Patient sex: F
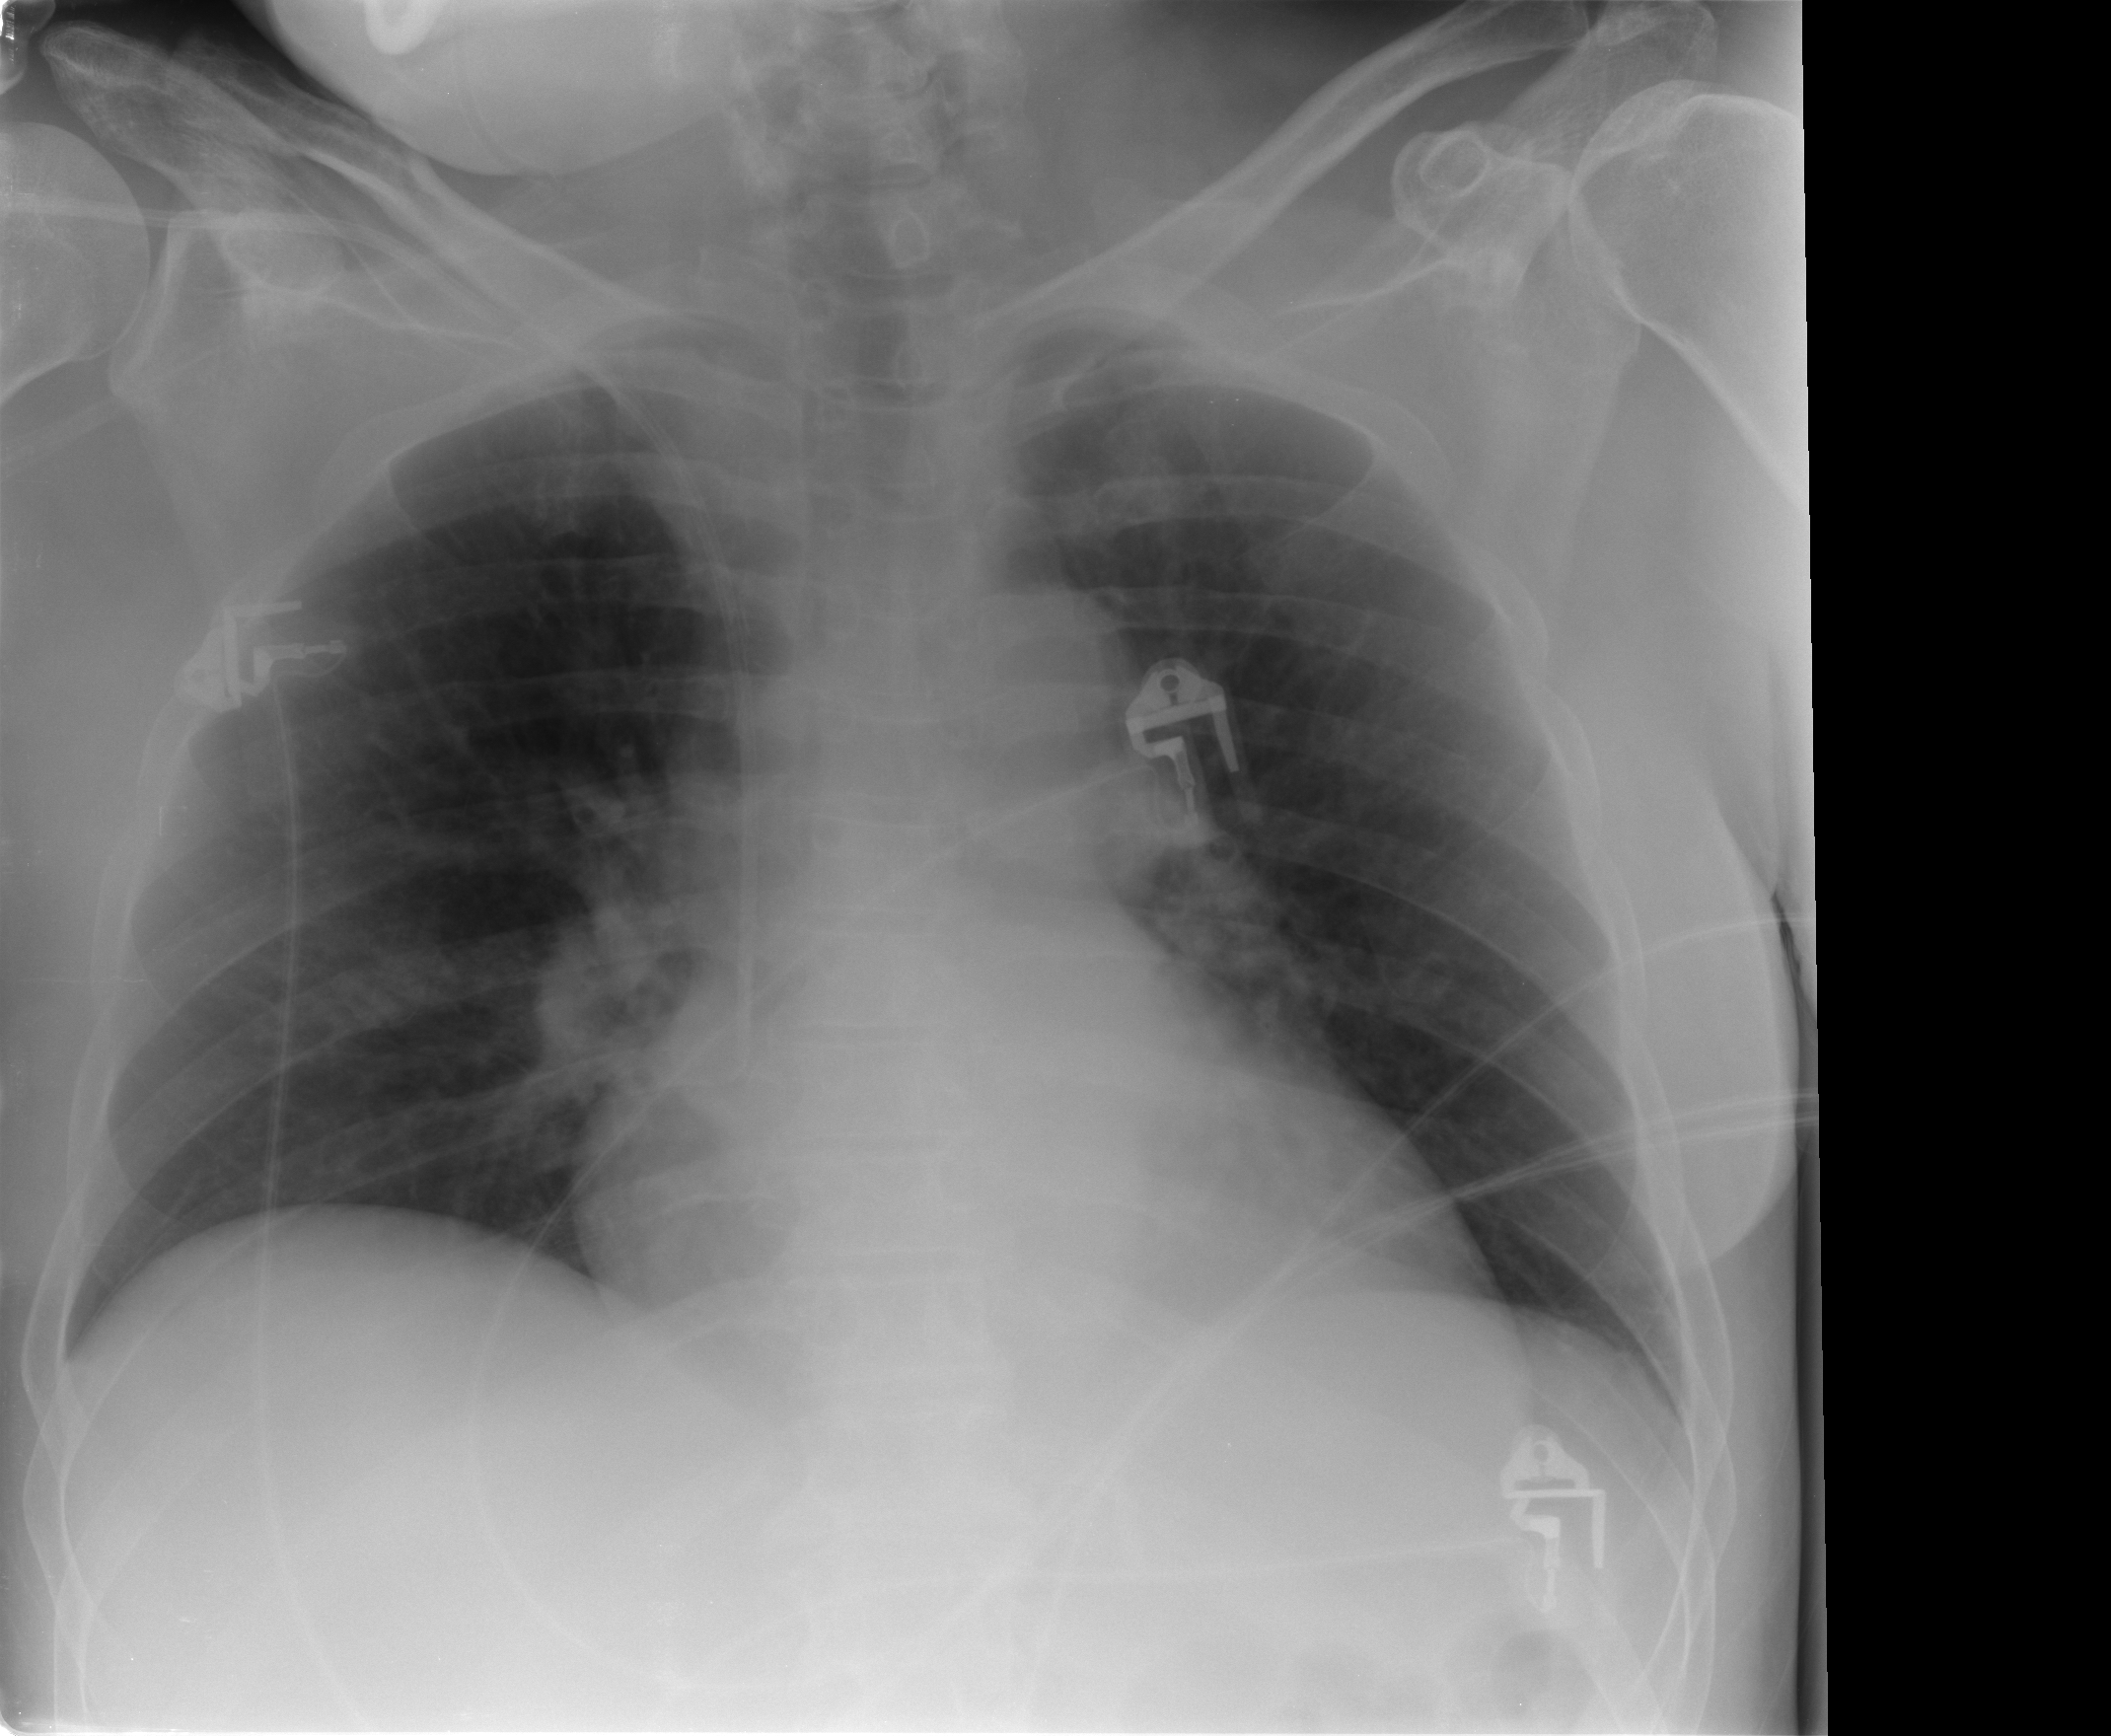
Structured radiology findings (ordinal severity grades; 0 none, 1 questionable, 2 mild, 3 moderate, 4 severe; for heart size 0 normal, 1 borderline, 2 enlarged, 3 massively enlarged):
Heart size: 2
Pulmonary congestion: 1
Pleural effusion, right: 0
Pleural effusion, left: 0
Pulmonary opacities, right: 1
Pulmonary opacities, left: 0
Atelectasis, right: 0
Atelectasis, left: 0